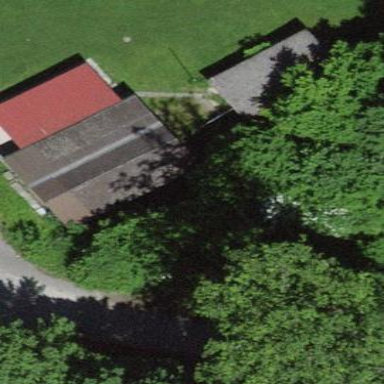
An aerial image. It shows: Gabled building.